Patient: sex M, age 72
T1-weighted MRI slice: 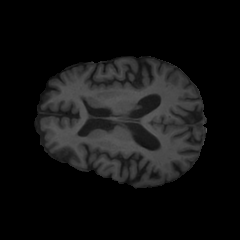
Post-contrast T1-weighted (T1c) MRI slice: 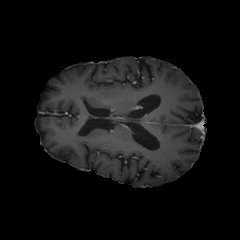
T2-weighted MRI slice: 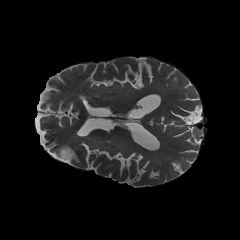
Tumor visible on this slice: no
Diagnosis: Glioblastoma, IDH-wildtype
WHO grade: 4